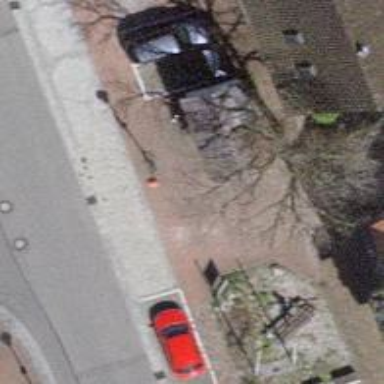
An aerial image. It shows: Bicycle repair station.